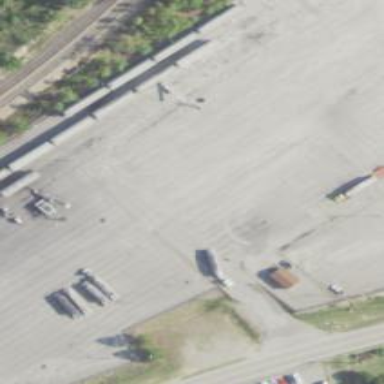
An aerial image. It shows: View of railway yard.